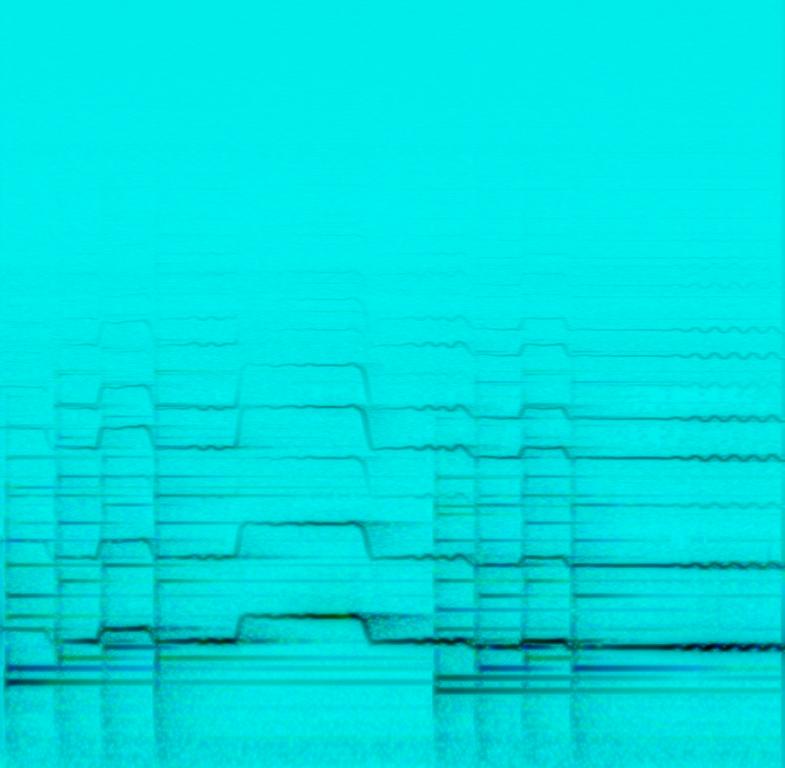
This is a classical music piece with its main tune played on the theremin instrument. At the same time, a piano plays the chords in the background. It is a unique instrumental piece with a bizarre atmosphere. It could take place in the soundtrack of an art movie.